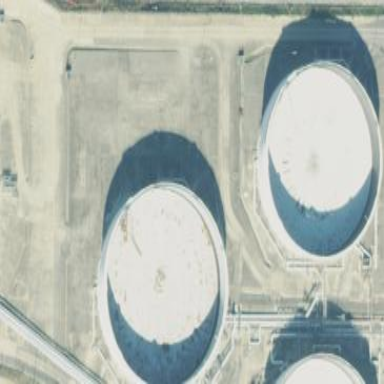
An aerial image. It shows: Storage tank building.